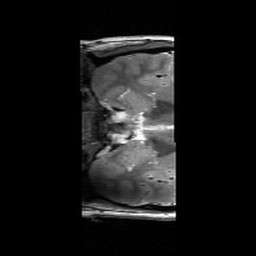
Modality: T2w
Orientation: coronal
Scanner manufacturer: siemens
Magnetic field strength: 6.98 T
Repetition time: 5.65 s
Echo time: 0.044 s